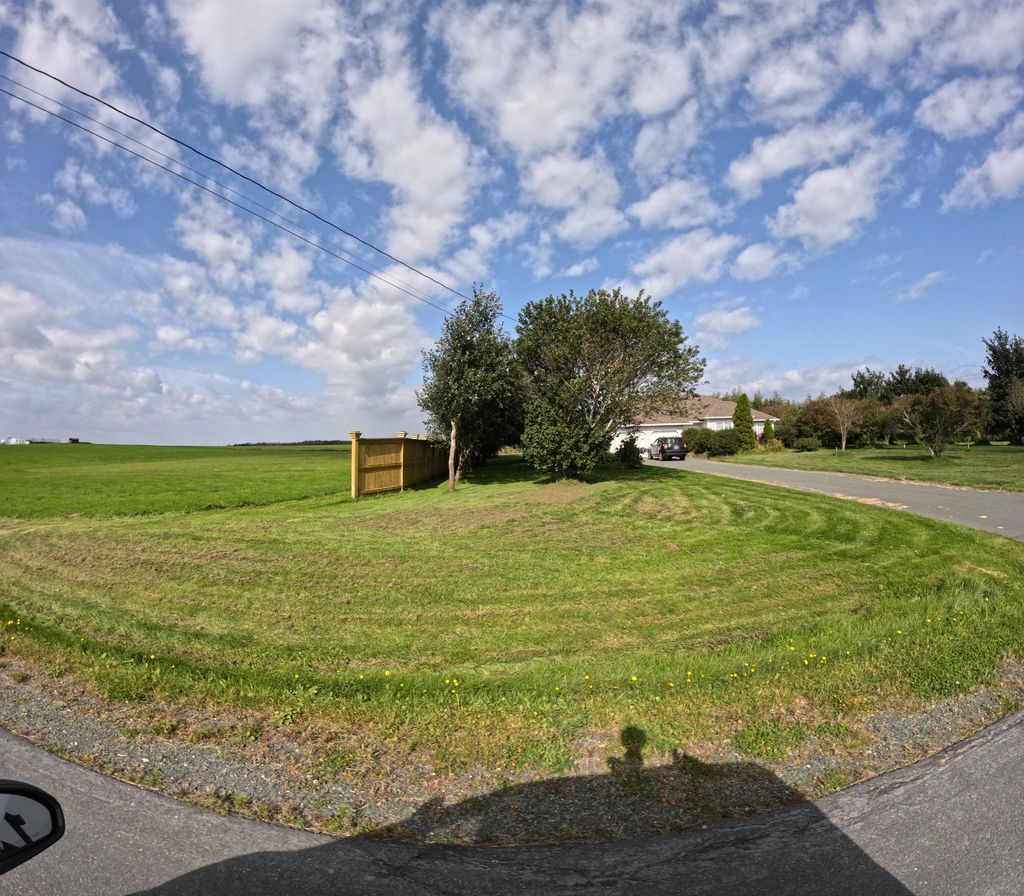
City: st_johns